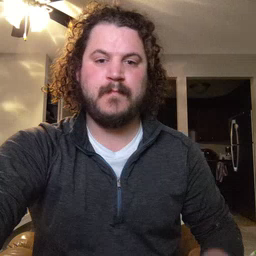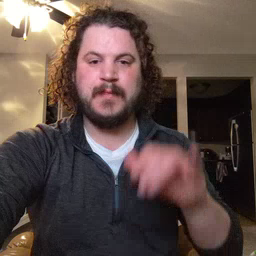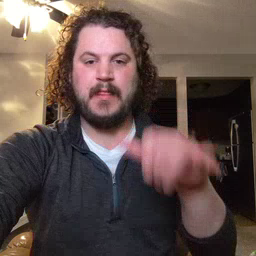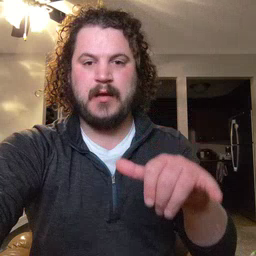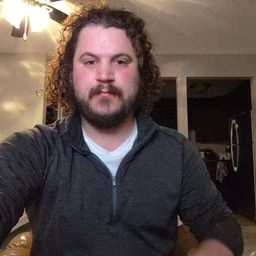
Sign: that